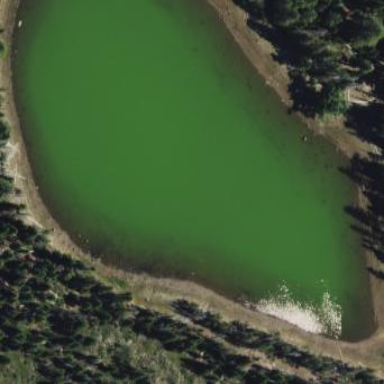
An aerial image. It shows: Lake with natural water.